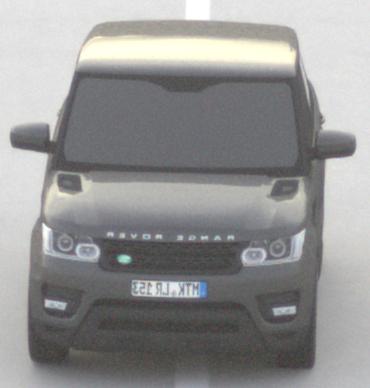
Make: Land Rover
Model: Range Rover Sport 5.0 V8 SC
Detailed model: Range Rover Sport (II)
Model produced from: 2013/09
Model produced until: 2015/07
Doors: 5
Color: gray
Road condition: dry road
Daytime: sunrise or sunset
Contrast: low contrast